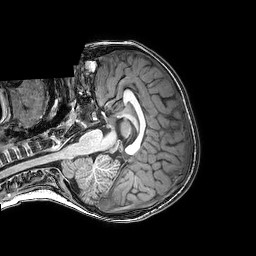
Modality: T1w
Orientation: axial
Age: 6
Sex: male
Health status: healthy